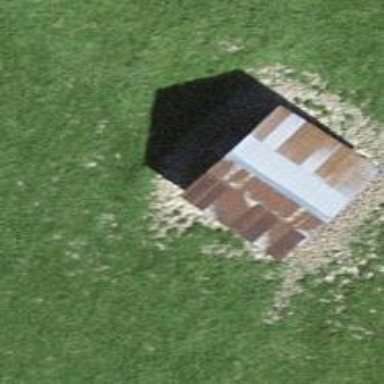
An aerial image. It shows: Barn.